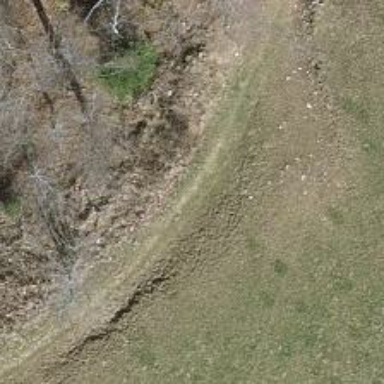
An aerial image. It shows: Ground path.